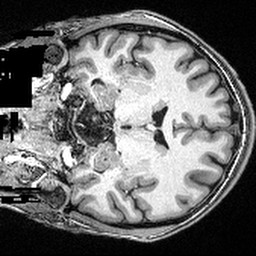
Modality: T1w
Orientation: coronal
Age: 29
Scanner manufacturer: siemens
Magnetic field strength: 3 T
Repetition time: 2.5 s
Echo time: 0.00343 s